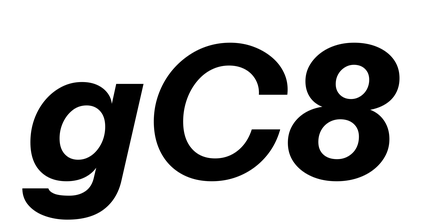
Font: InstrumentSans-Italic_Bold_Italic